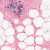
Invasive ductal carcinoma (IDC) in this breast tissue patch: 0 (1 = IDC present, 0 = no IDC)